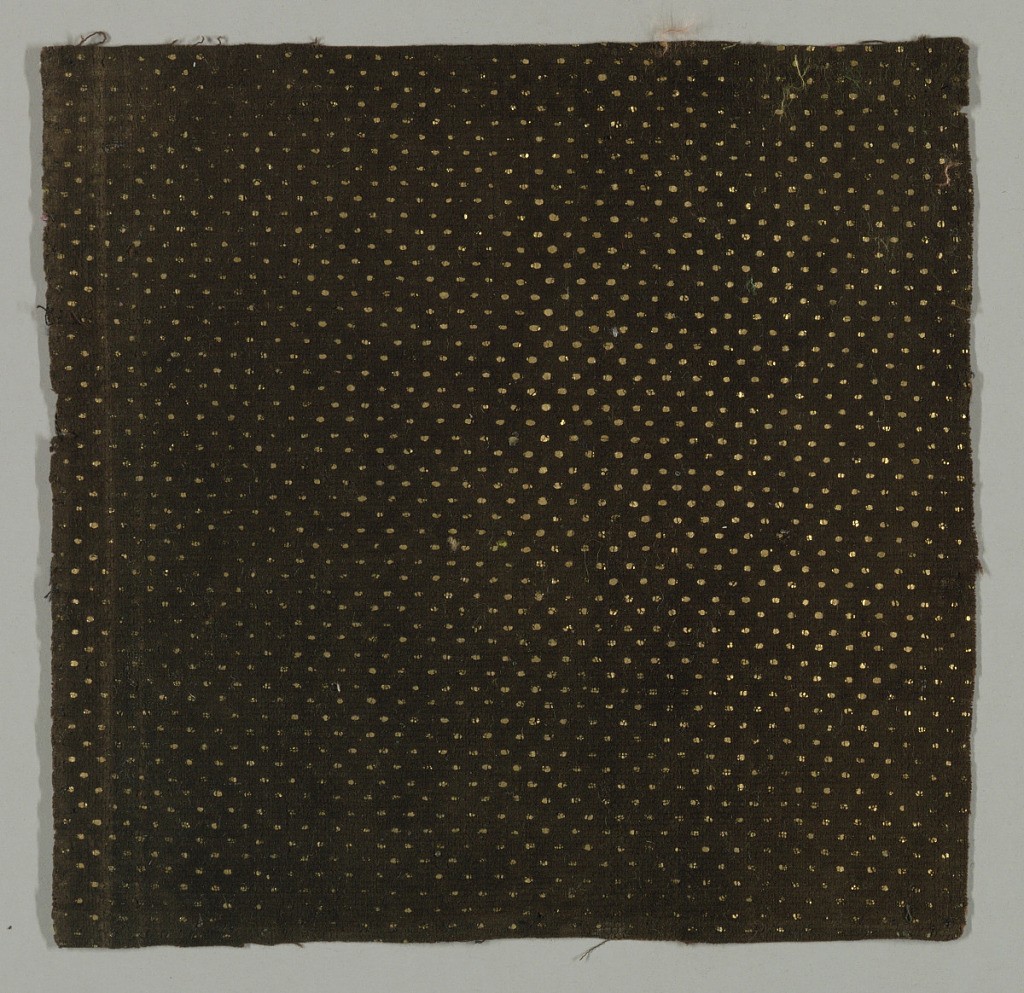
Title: Fragments
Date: possibly 18th century
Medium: silk Technique: cut supplementary warp pile (velvet) printed with gilt dots
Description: Dark brown velvet with cut pile is embossed with small gilt dots.